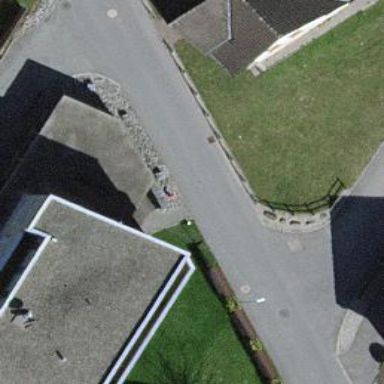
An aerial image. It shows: House with flat roof.